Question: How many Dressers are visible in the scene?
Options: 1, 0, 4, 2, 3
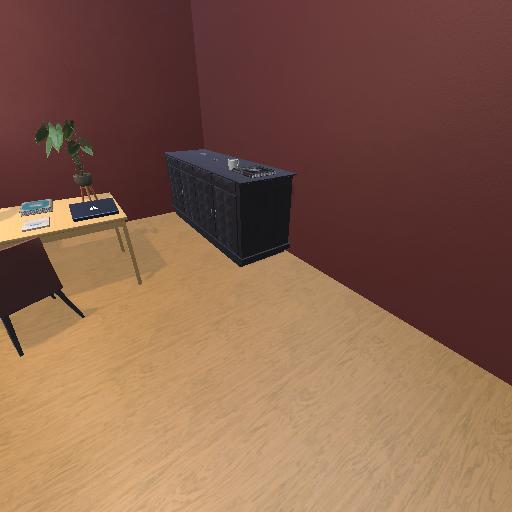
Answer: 1